高一 · 算术
比较大小 $\log _{0.2} \pi$

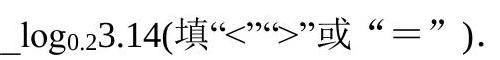
答案: <
解析: $\because y=\log _{0.2} x$ 在定义域上为减函数,

且 $\pi>3.14$,

$\therefore \log _{0.2 \pi}<\log _{0.2} 3.14$.